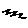
Label: zigzag